Chest X-ray:
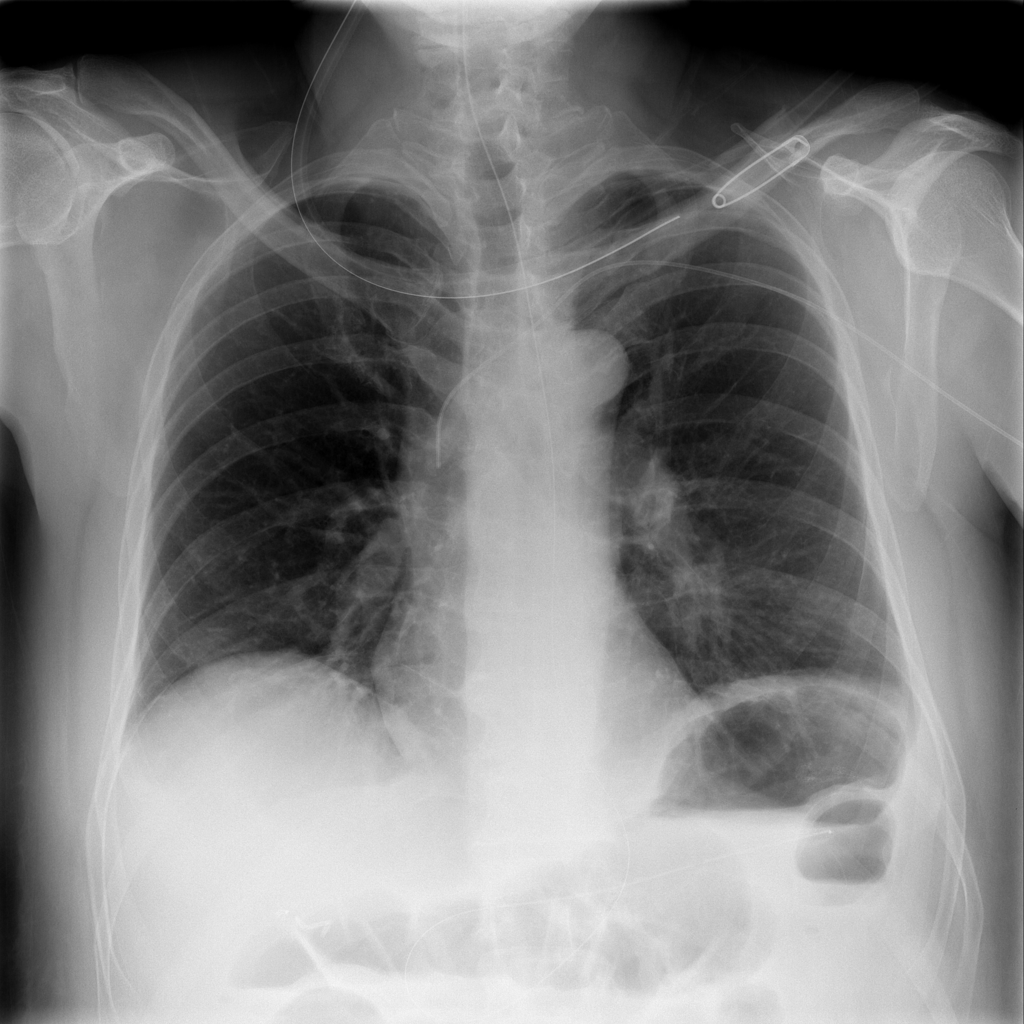
No abnormal finding: yes